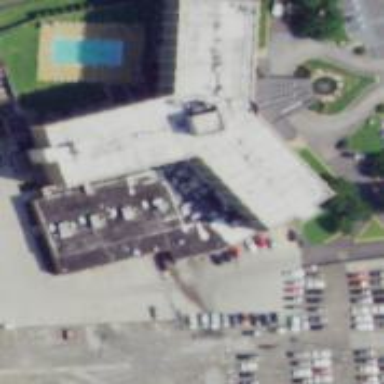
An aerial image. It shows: Hotel building.